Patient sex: M
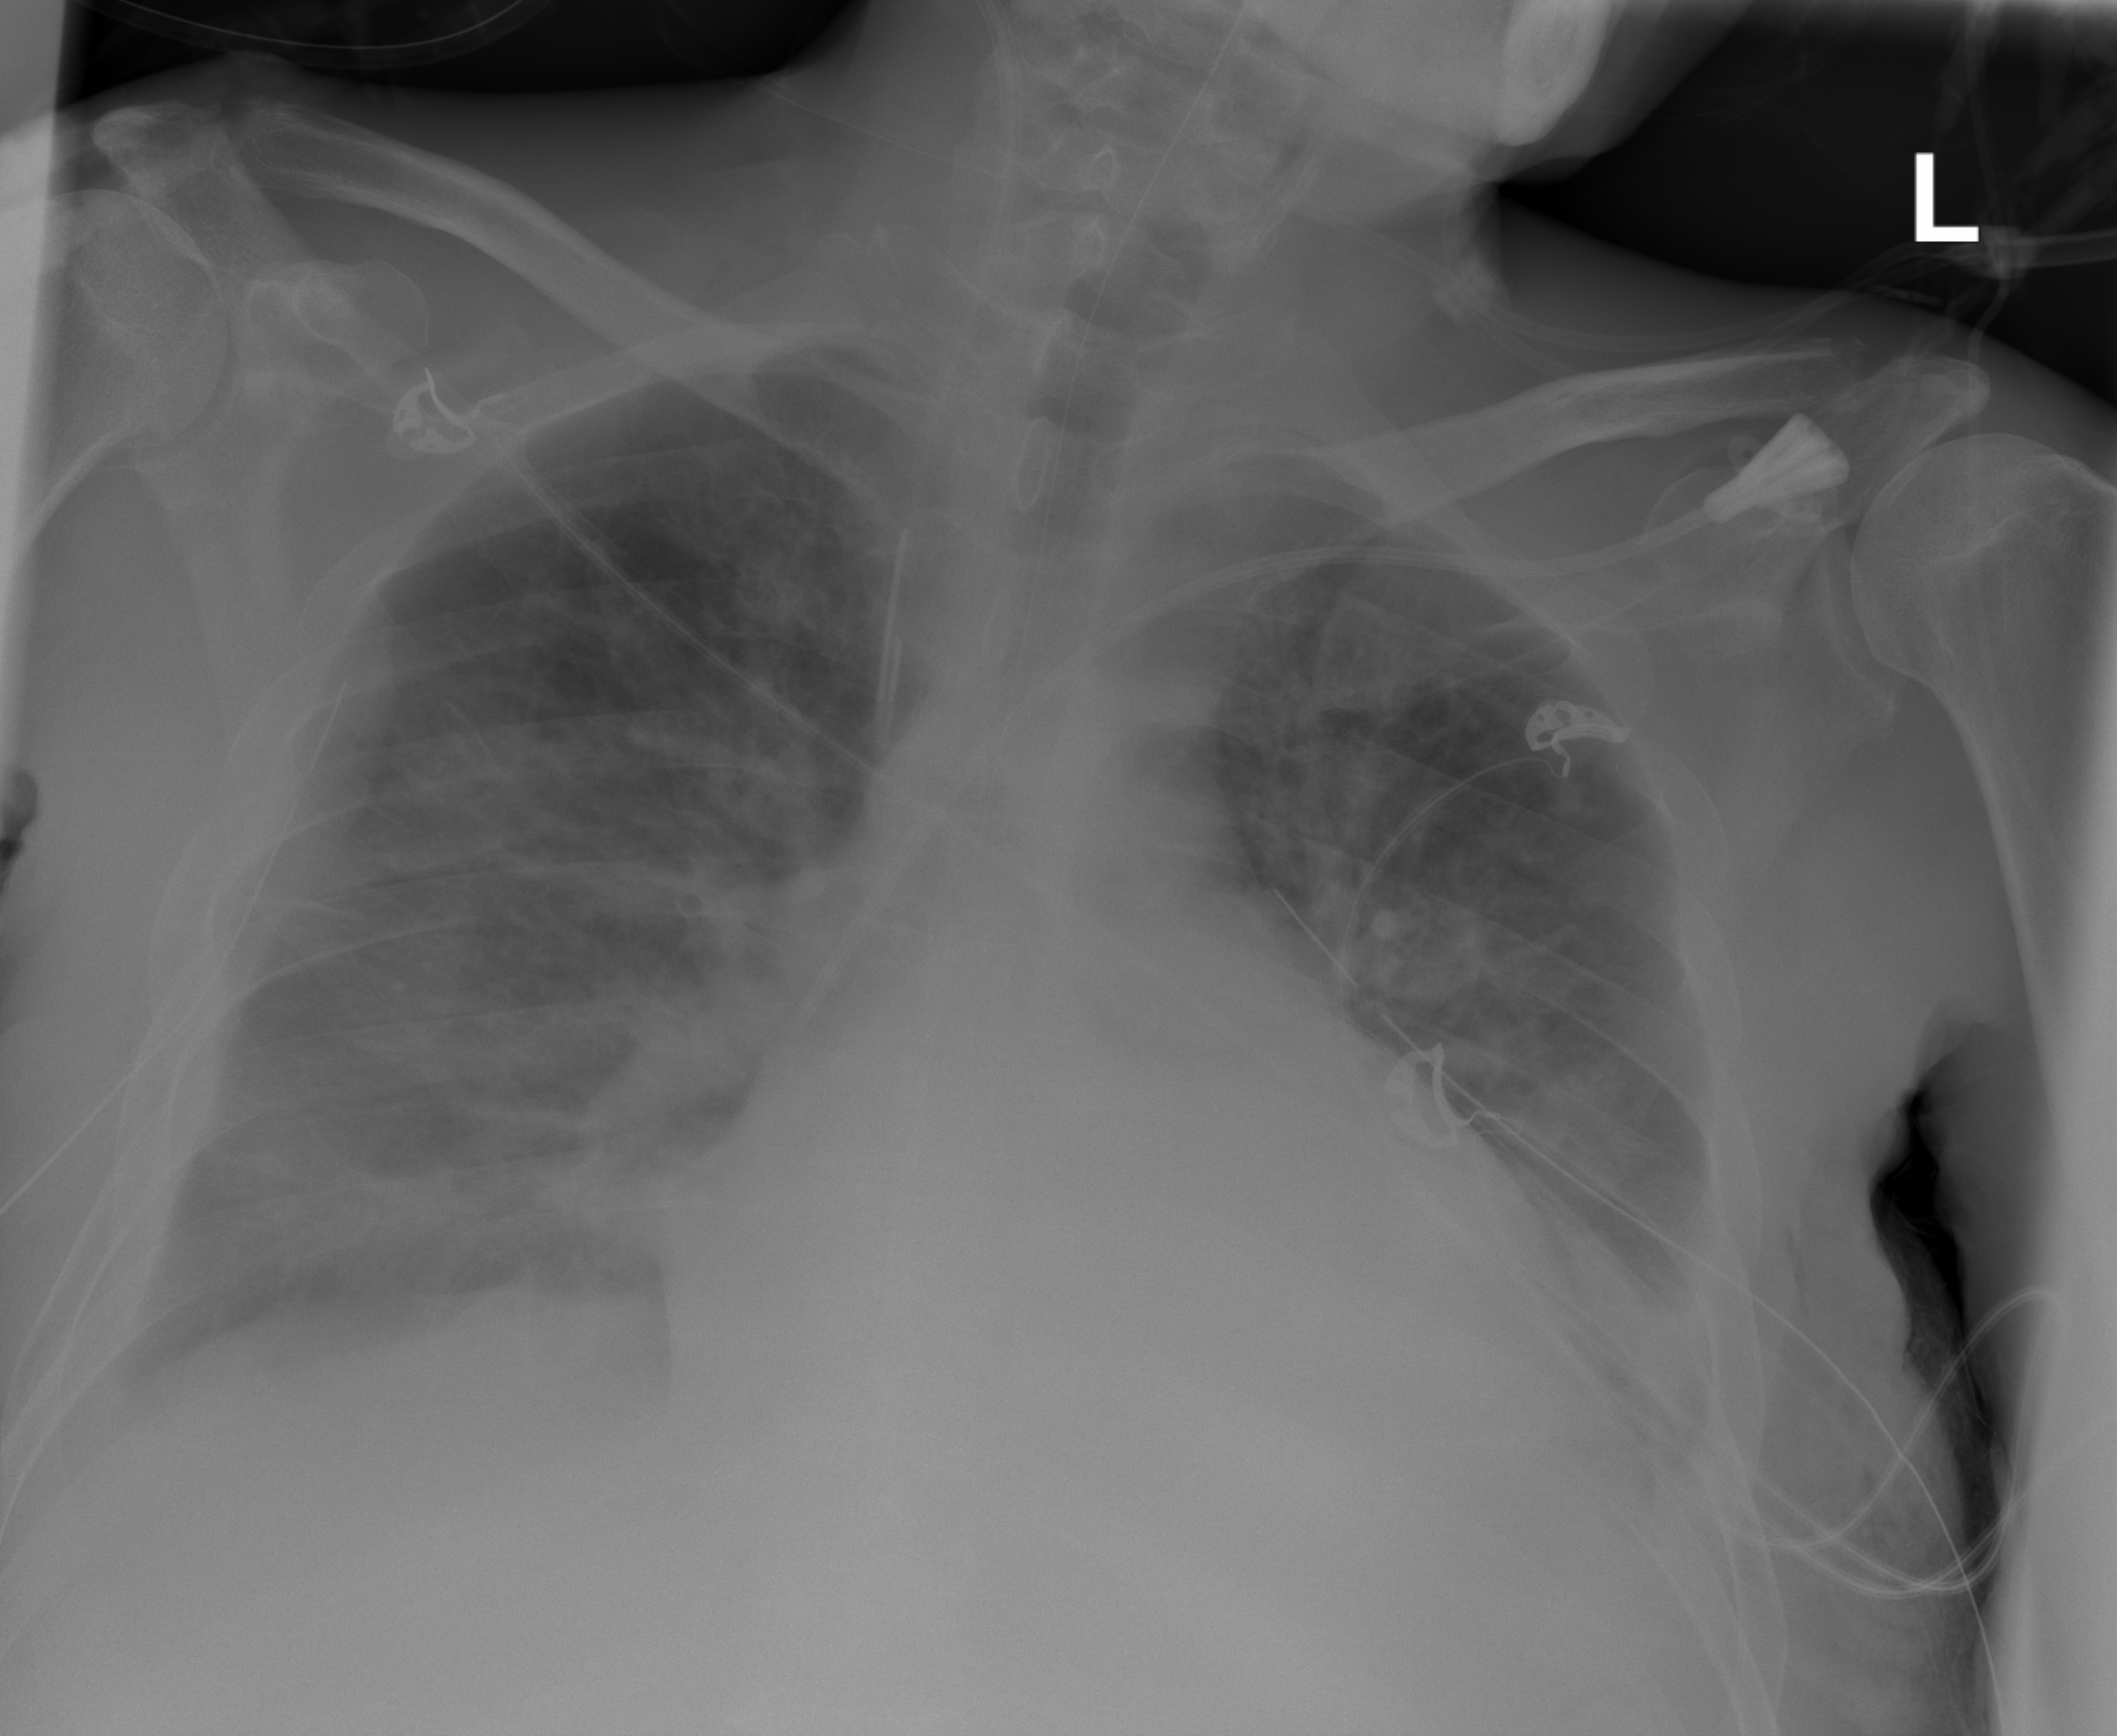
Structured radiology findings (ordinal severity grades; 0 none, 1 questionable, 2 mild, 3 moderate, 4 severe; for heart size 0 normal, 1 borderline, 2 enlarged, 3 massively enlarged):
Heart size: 2
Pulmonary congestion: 2
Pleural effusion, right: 3
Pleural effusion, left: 3
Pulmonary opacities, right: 2
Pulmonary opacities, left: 2
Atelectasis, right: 2
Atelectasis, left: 2